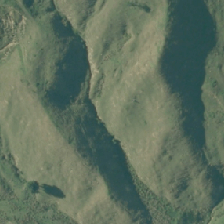
Land cover: indigenous_forest